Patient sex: F
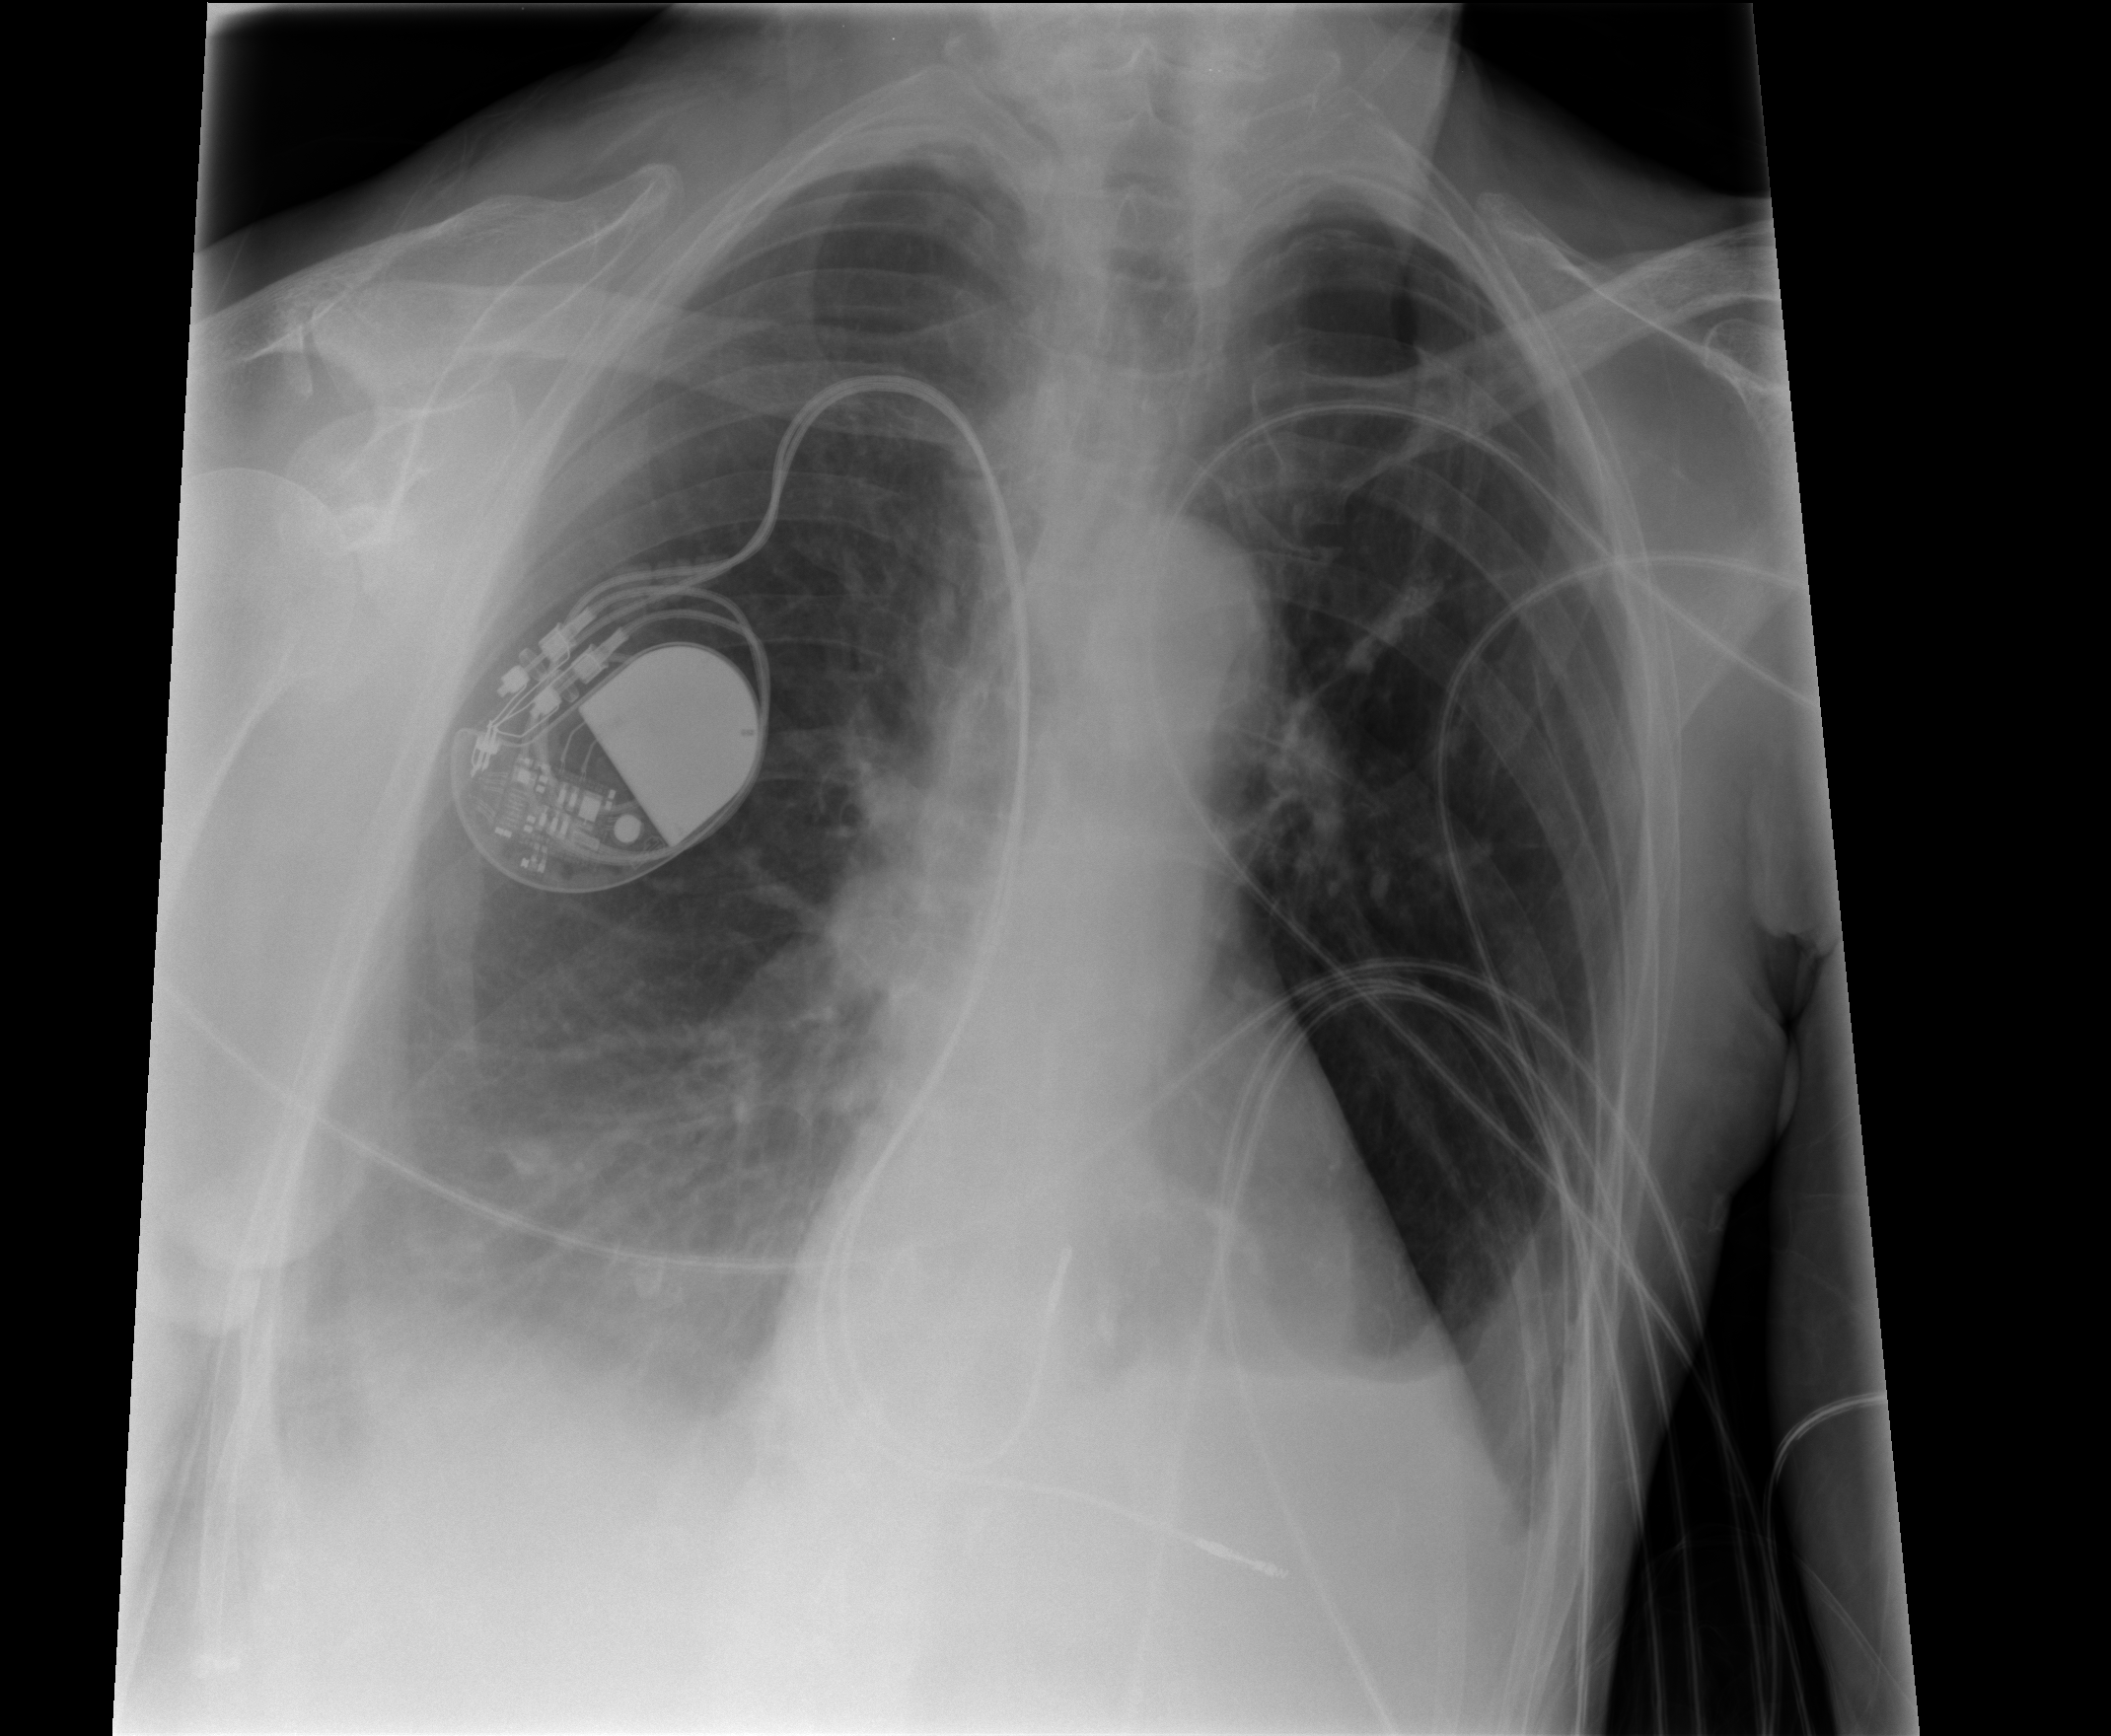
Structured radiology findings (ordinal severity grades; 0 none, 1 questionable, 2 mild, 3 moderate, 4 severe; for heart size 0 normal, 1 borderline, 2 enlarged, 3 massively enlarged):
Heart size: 0
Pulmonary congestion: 0
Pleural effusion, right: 1
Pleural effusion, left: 2
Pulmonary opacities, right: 0
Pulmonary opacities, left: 0
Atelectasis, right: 2
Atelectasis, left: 2